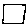
Label: square